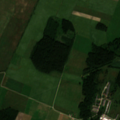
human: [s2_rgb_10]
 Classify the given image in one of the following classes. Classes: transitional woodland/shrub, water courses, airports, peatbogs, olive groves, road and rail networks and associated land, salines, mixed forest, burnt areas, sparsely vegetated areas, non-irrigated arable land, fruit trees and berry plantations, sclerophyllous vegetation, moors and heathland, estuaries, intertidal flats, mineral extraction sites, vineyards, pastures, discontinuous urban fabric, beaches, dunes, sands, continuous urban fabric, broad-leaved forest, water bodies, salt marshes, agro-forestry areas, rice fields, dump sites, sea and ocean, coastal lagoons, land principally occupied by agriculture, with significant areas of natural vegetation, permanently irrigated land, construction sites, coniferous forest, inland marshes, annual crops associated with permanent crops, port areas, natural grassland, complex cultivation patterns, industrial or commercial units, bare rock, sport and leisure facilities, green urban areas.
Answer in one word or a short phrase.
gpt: non-irrigated arable land, fruit trees and berry plantations, complex cultivation patterns, mixed forest